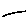
Label: line